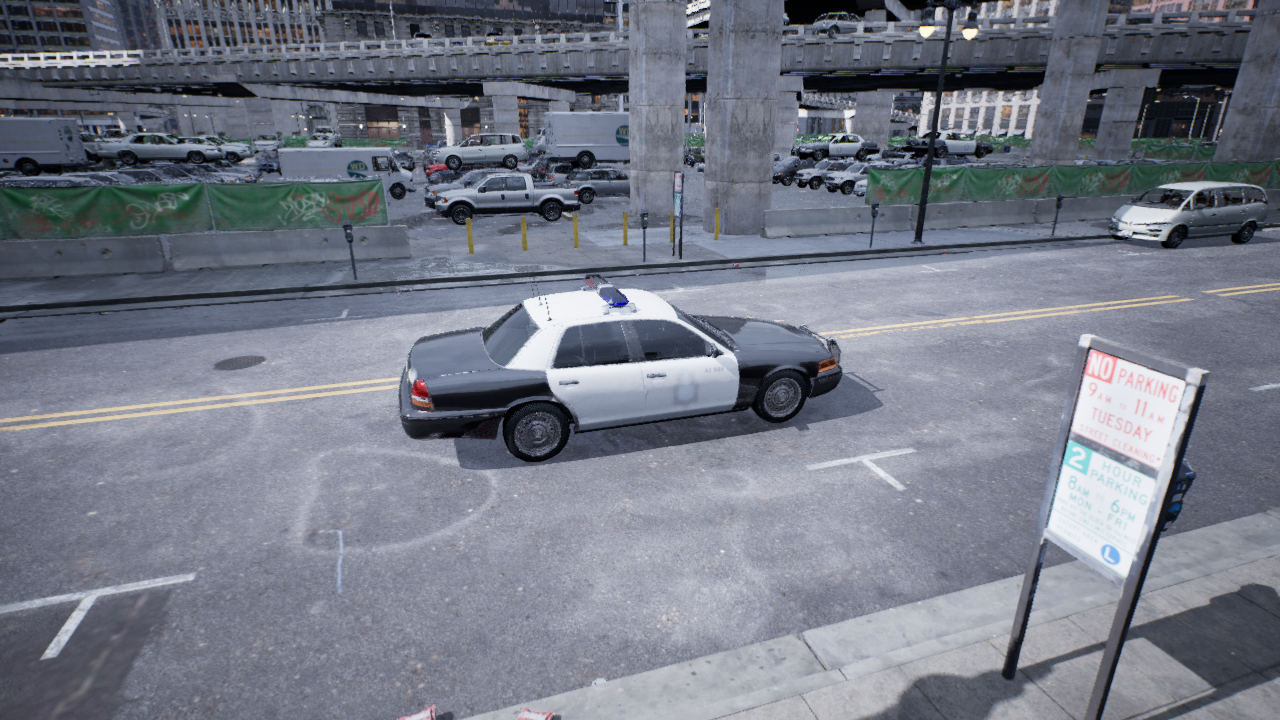
Venue: downtown
Lighting: overcast
Vehicle rig: sedan